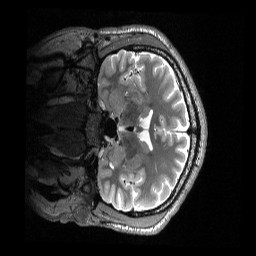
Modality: T2w
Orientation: coronal
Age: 38
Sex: male
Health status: ill
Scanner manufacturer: siemens
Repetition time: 3.2 s